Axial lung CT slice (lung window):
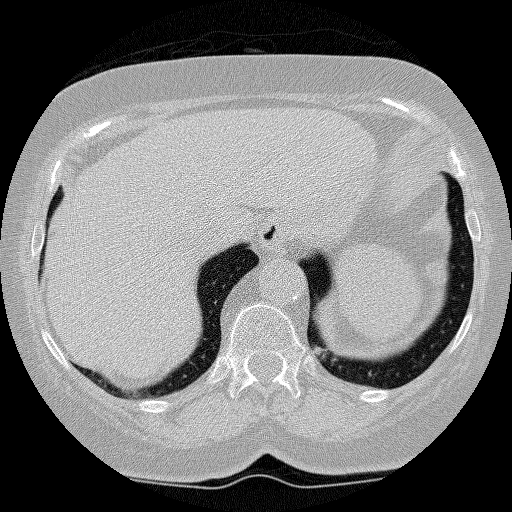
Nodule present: no